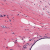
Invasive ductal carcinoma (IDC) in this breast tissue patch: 0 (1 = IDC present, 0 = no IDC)